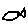
Label: fish